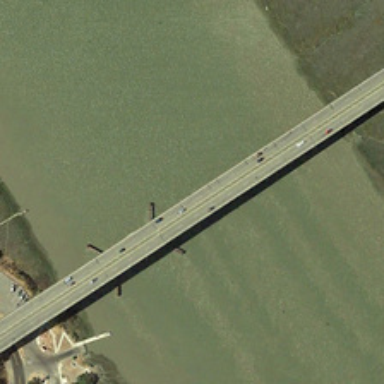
A bridge with some cars is on a green river .